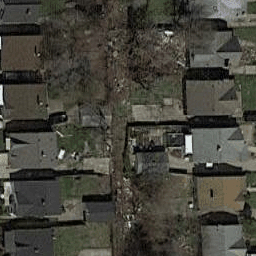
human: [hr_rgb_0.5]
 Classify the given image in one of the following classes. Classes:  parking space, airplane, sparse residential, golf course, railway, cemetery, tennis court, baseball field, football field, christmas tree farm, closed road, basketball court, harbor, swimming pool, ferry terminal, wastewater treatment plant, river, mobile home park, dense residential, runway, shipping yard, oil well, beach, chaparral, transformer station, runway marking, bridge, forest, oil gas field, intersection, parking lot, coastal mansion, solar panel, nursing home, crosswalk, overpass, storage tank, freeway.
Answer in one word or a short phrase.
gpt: dense residential